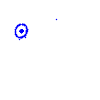
Particle: kaon